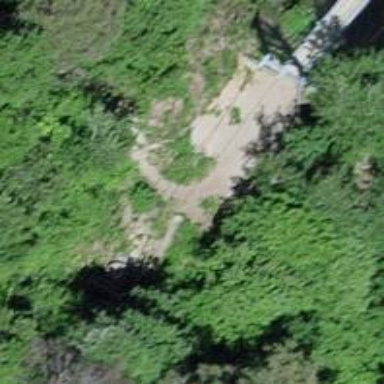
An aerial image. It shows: Brown bench.